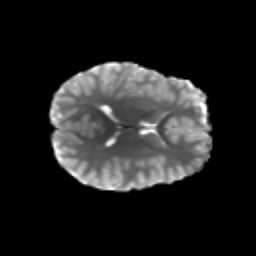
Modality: T2w
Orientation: axial
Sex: male
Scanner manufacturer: siemens
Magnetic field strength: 3 T
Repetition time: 5 s
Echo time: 0.071 s